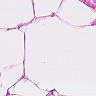
Metastatic tissue present: no